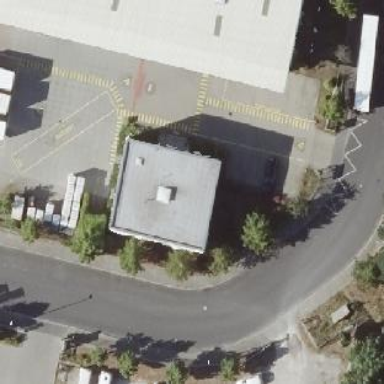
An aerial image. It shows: Commercial building.